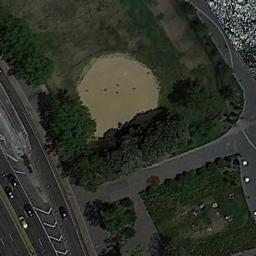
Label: baseball_diamond